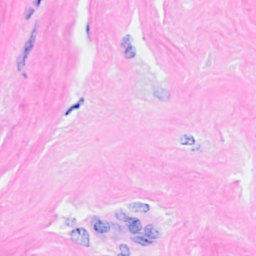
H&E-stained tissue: Breast